Question:
I have here a create account form, beside my field the one with the is an error message generated by AJAX that notifies the user if the user id he entered obviously exists. field here also has the same function with . my problem is how can I if the error message displayed is ? . by the way the message changes into otherwise.
'''
$(document).ready(function()
{
$('#create_btn').hover(function()
{
var id = $('#labeler').val();
var user = $('#labeler2').val();
if((id.indexOf('available') >= 0) && user.indexOf('available') >= 0)
{
$('#create_btn').removeProp('disabled');
}
else
{
$('#create_btn').prop('disabled', true);
}
});
});
'''
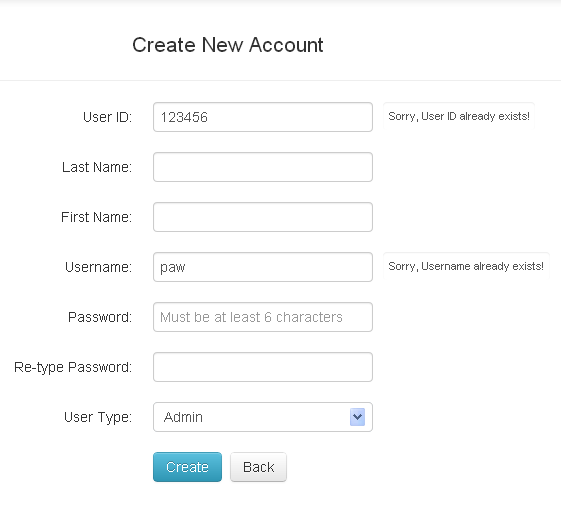
Answer: I ended up doing this because the code I used above was able to disable the create button but wasn't able to enable it again because .hover() cant read a disabled button. Thank you for all of your help!
'''
$(document).ready(function()
{
$(':text').blur(function()
{
var id = $('#labeler').val();
var user = $('#labeler2').val();
if((id.indexOf('available') >= 0) && user.indexOf('available') >= 0)
$('#create_btn').removeProp('disabled');
else
$('#create_btn').prop('disabled', true);
});
});
'''